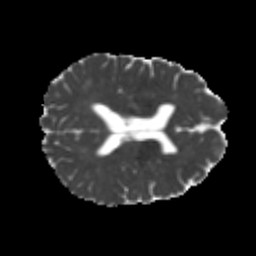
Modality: MD
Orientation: axial
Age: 23
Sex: female
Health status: healthy
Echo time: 0.074 s